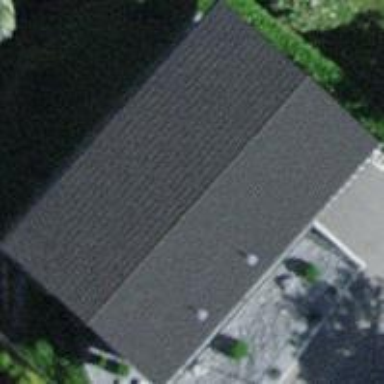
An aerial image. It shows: Building with gabled roof.